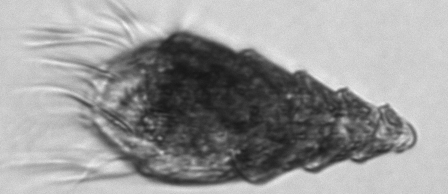
Label: Laboea_strobila